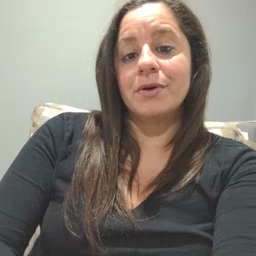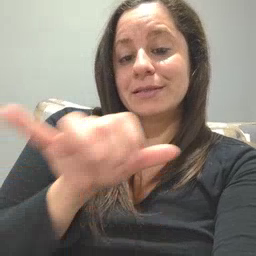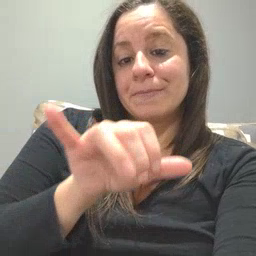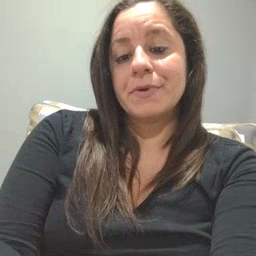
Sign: same